Question: What did Salesforce launch?
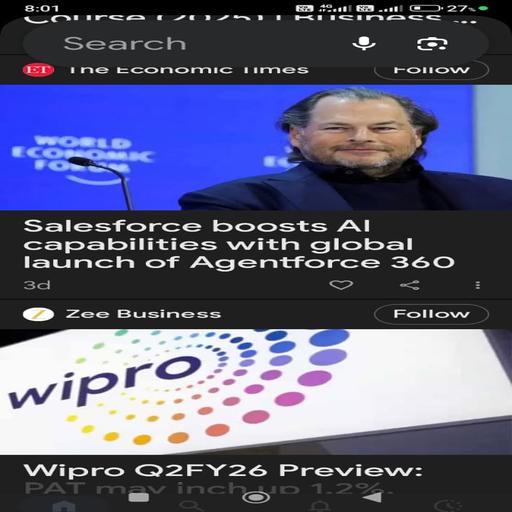
Answer: Agentforce 360